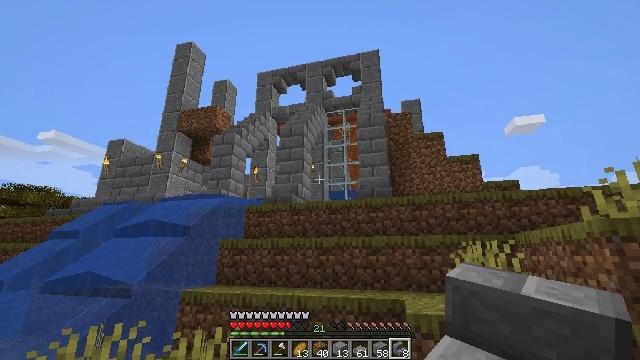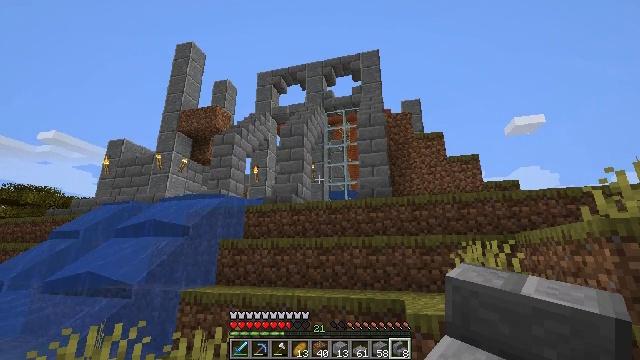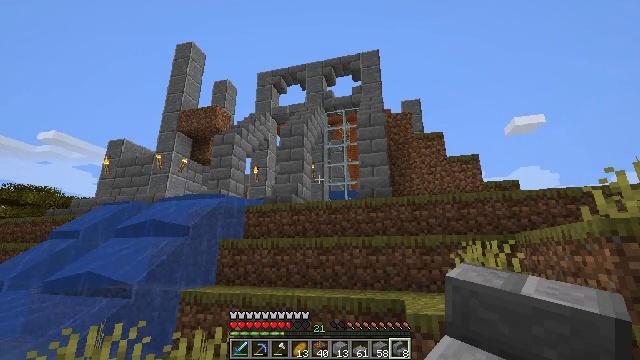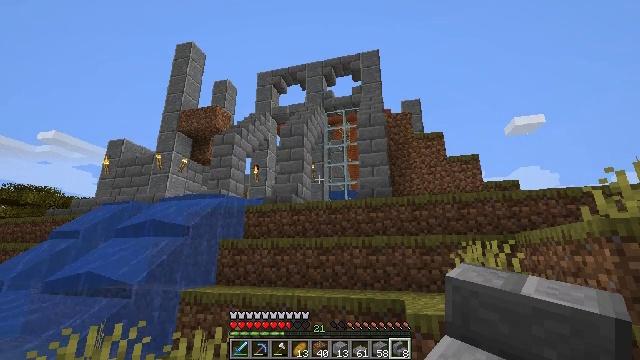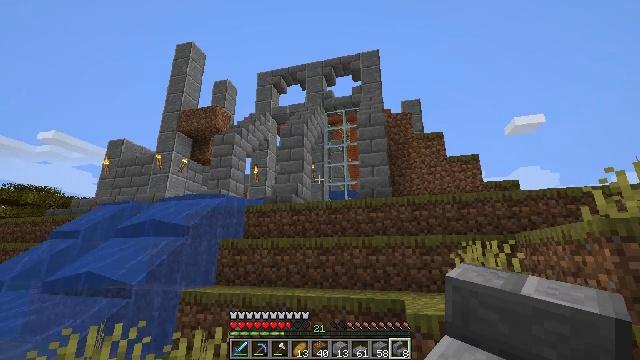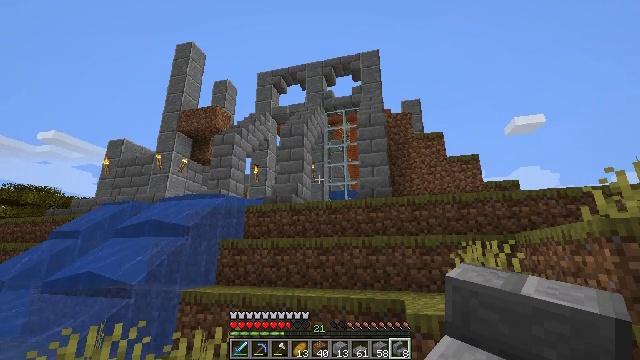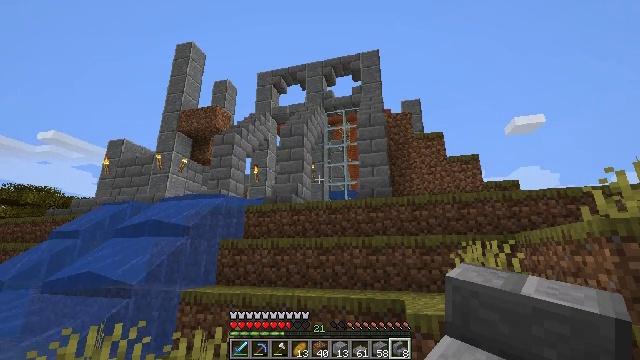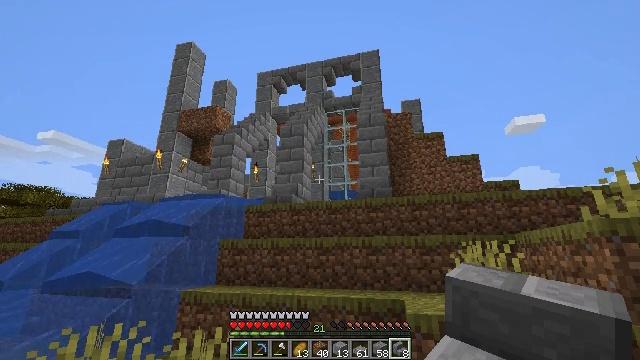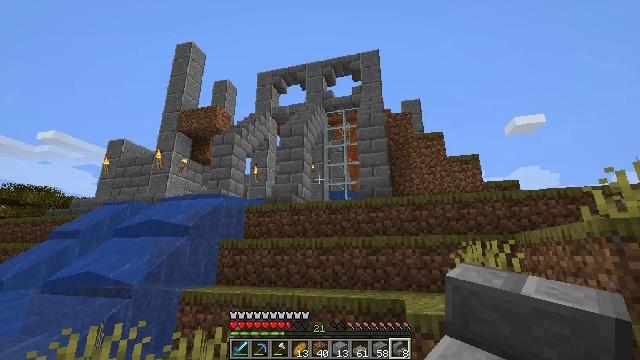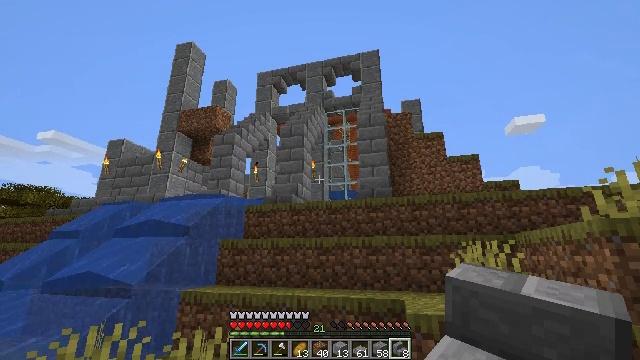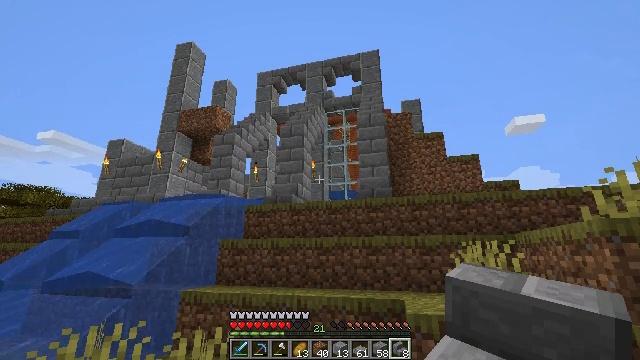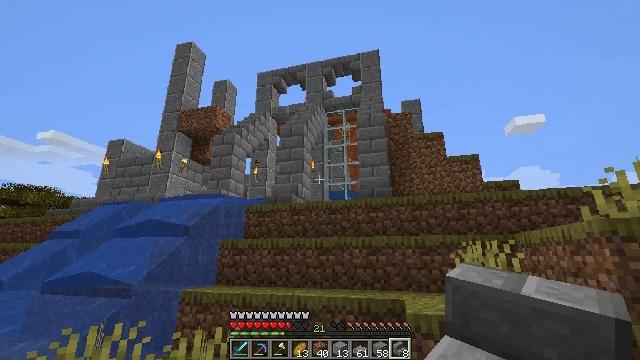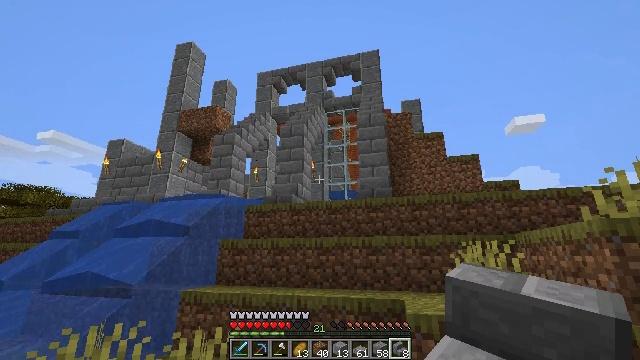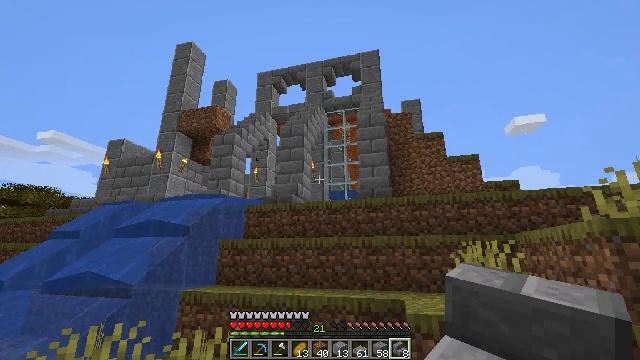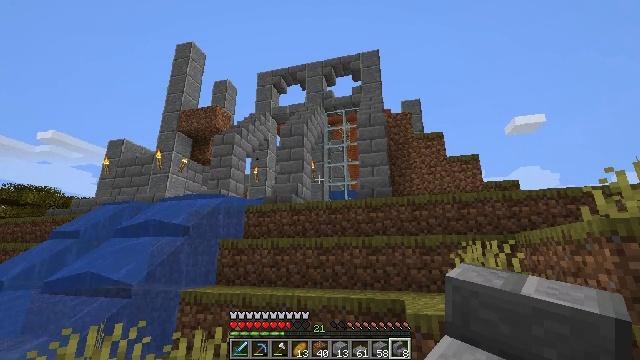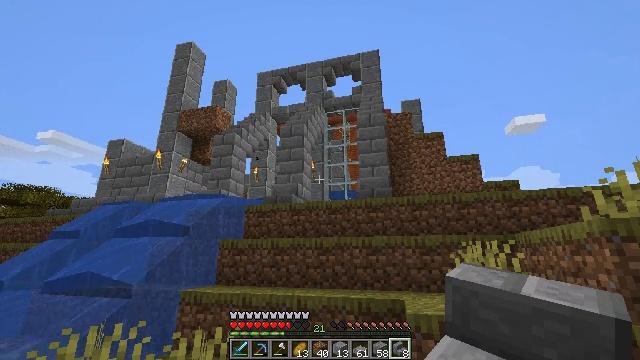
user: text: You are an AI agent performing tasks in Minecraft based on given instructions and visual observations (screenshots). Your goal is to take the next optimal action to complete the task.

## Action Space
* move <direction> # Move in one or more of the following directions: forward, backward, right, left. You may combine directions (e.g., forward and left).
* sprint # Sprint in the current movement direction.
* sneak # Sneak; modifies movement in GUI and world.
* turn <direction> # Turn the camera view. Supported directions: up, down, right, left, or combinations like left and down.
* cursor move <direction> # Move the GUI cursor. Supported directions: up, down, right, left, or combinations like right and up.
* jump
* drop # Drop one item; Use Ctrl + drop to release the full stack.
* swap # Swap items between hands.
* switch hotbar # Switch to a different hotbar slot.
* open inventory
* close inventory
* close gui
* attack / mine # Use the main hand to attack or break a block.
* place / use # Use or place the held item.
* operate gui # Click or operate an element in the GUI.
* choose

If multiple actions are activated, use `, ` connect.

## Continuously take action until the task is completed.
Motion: motion action
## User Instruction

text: Destroy the glass pane to clear a path.
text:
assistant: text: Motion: no_op
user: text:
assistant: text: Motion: no_op
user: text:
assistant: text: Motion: no_op
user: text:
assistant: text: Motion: no_op
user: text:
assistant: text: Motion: no_op
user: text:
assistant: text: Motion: no_op
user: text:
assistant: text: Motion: no_op
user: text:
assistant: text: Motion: no_op
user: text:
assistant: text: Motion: no_op
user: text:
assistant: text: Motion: no_op
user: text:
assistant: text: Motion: no_op
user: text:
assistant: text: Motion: no_op
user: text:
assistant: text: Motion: no_op
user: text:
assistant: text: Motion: no_op
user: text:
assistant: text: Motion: no_op
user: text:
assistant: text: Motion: no_op
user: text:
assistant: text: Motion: no_op
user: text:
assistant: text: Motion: no_op
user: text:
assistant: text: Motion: no_op
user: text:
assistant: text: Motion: no_op
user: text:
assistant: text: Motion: no_op
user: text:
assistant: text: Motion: no_op
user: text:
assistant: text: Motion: no_op
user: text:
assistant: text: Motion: no_op
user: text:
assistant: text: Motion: no_op
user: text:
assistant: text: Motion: no_op
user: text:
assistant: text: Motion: no_op
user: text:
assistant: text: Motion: no_op
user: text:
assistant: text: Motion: no_op
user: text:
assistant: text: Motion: no_op